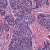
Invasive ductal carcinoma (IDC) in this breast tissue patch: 0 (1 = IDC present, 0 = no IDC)